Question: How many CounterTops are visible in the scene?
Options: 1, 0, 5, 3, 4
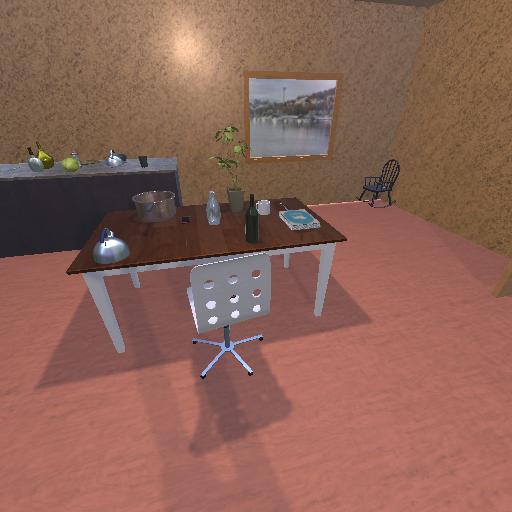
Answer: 1